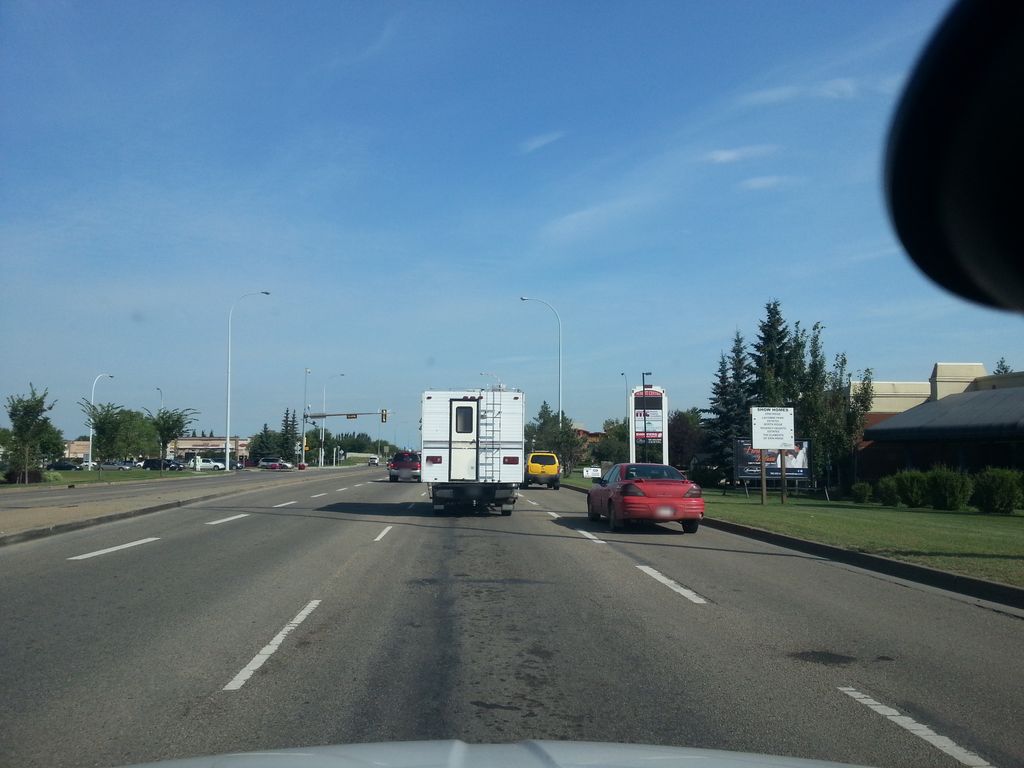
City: edmonton